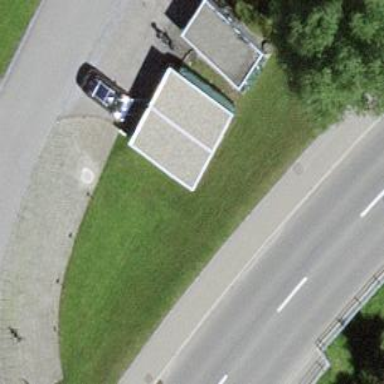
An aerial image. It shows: Garage building.